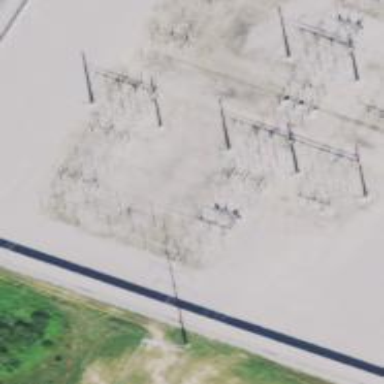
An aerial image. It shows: Switch for power supply.